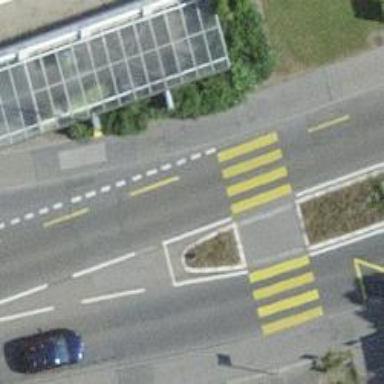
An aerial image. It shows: Kerb serving as barrier.